Field crop: maize
Growth stage: 2
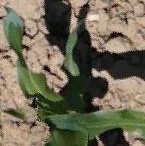
Species: maize